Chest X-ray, AP view. Patient: 11 years old, sex F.
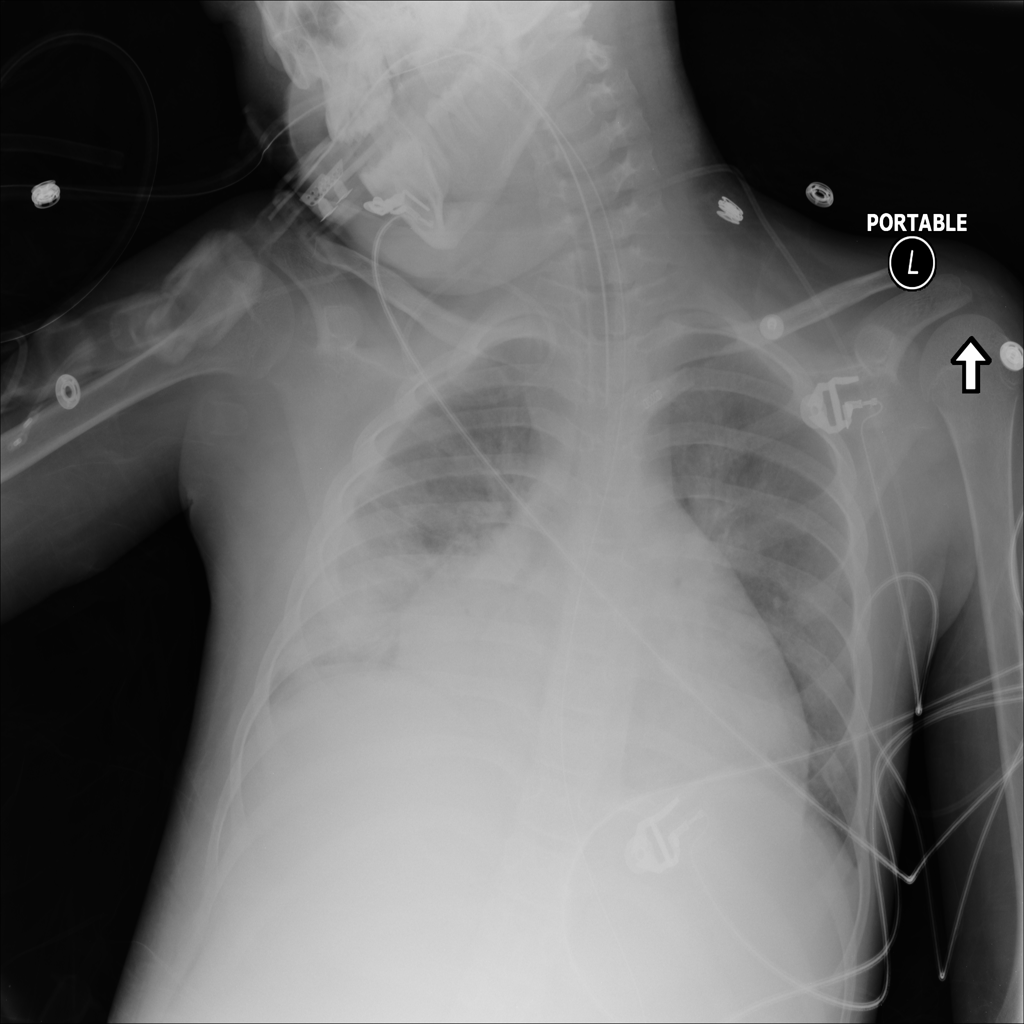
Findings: No Finding